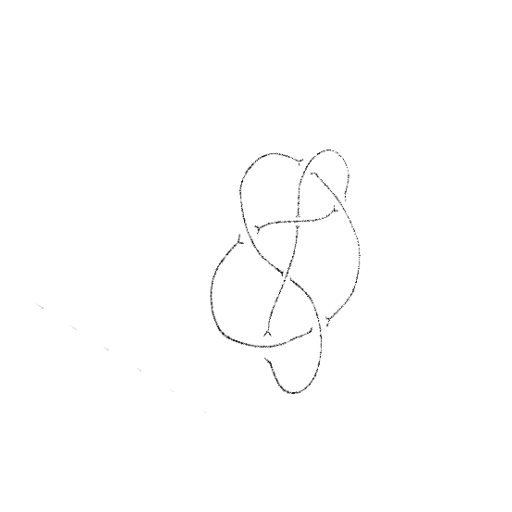
Crossing number: 7